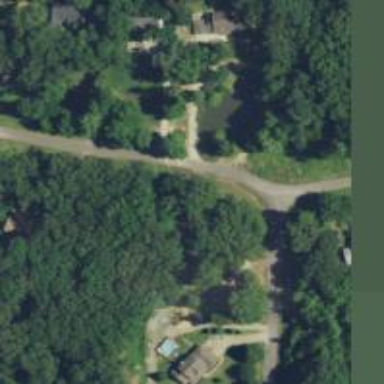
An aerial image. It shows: Driveway leading to service road.